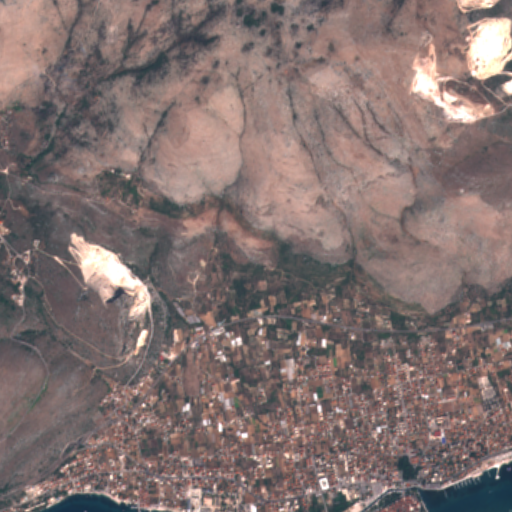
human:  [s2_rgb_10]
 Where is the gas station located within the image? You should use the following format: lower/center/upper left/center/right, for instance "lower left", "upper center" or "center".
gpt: The gas station is located in the center right of the image.
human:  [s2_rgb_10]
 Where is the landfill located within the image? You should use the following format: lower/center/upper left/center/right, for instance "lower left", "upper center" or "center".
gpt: The landfill is located in the upper right of the image.
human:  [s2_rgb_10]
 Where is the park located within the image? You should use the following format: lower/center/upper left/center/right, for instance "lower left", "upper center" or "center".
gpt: The park is located in the lower right of the image.
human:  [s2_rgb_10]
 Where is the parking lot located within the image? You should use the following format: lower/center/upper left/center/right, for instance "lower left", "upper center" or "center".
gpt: The parking lot is located in the lower of the image.
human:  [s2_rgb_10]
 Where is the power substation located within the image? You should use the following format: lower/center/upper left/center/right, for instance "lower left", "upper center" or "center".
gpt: The power substation is located in the lower right of the image.
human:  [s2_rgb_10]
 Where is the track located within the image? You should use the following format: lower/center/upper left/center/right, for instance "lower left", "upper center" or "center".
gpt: There is no track in the image.